Question: In VBA programming, is it possible to hide the ToolTipText for a Slider Bar?
The picture below shows a Slider Bar on a form in a Microsoft Access database. I would like to hide the ToolTipText in the red circle.
The reason I want to do this is because the Slider Bar cannot show decimal values (example: 0,1), so I want to display the values in a box next to the slider after they are scaled to decimal values. I know how to do this, but not how to hide the ToolTipText for the Slider that shows only integer values.

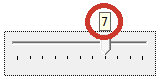
Answer: There is no easy way to remove that indicator as it's not exposed through the control itself.
However, there are a couple of solutions:
1. Subclassing the control and intercepting Windows messages Not for the faint of heart, complex and overkill, but you theoretically could intercept windows messages and drop those that correspond to the tooltip. This is not easy in VBA at all, and I wouldn't even try it. If you feel like delving into this, have a look at an example in KB278379
2. Just display something else. More interesting is the ability to change the displayed text to something else: To change the text, handle the Scroll event and update the slider's Text property: Private Sub MySlider_Scroll()
MySlider.Text = "Awesomeness: " & (MySlider.Value * 7.89)
End Sub
The event is not visible from the control's properties themselves, but if you open the IDE and select the Slider from the list of controls, you will be able to create the code for handling the Scroll event: